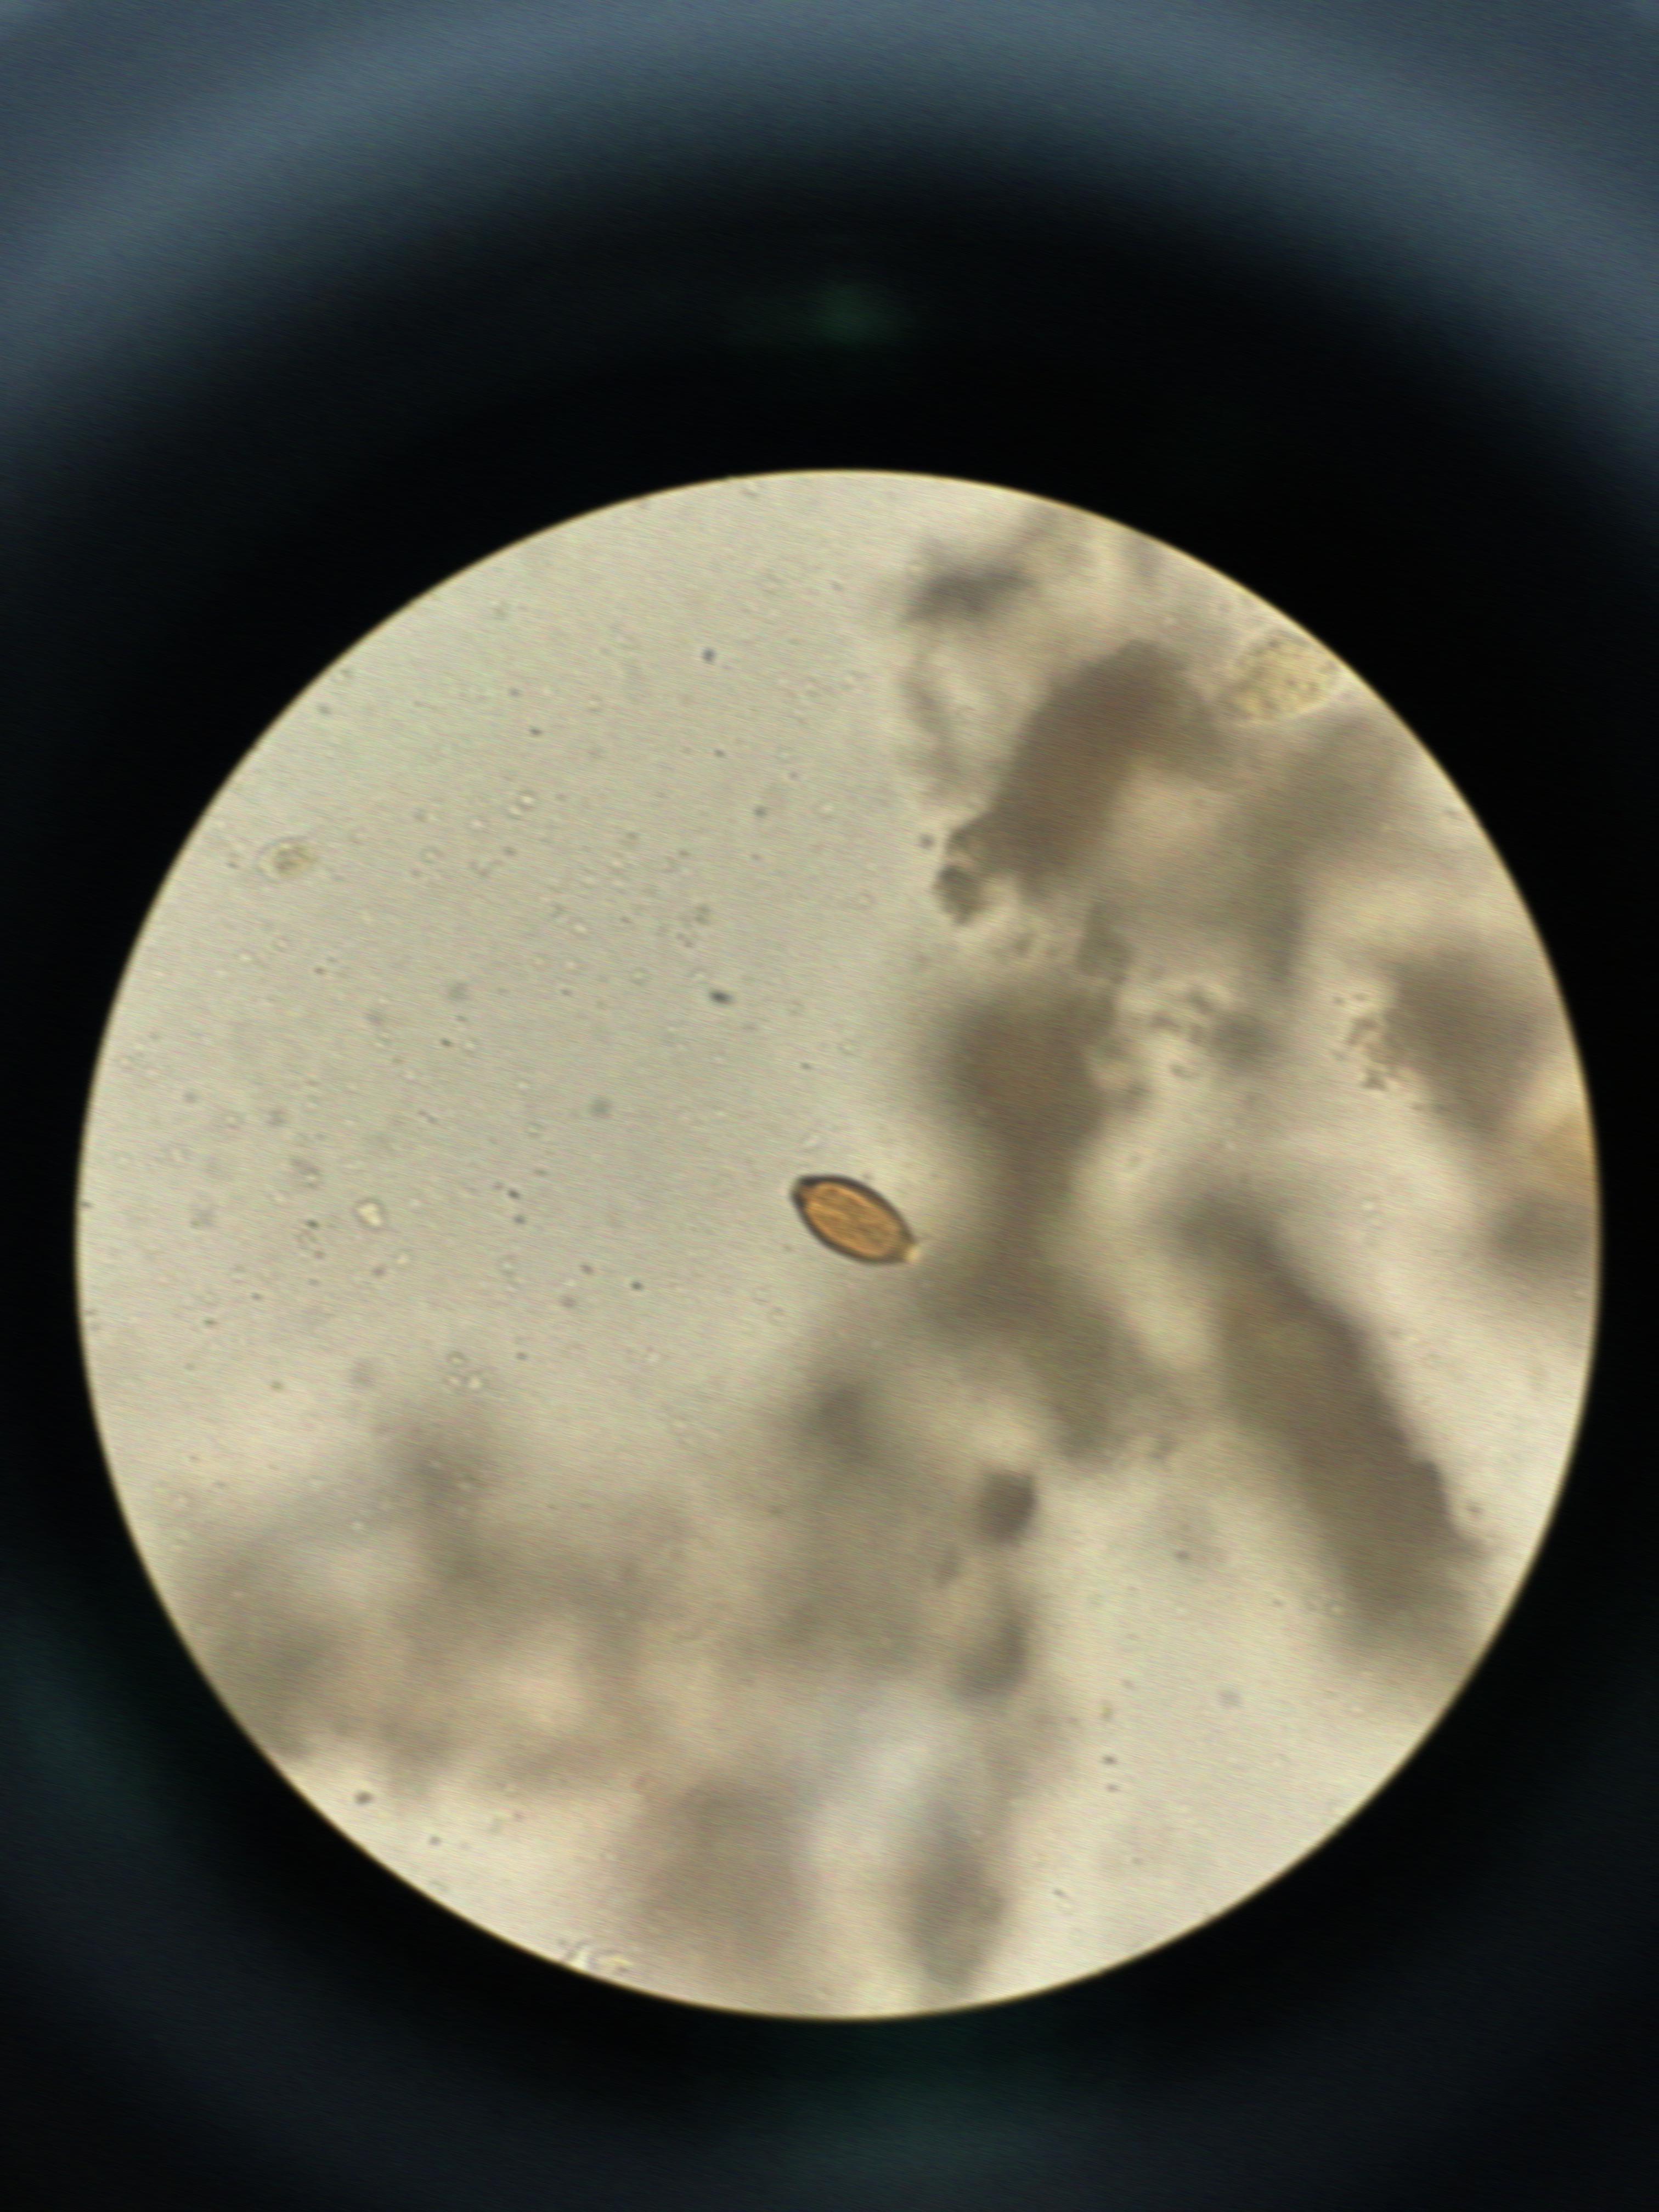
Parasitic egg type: Trichuris trichiura